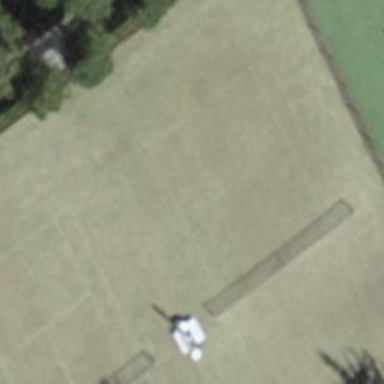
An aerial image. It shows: Tennis court on pitch designated for leisure land.